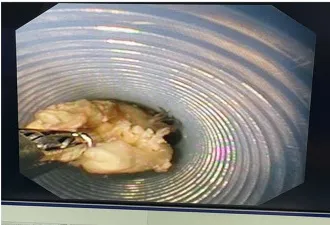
The image of flexible ureteroscopy forceps grabbing floppy stone.
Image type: radiology (ultrasound)